【题型】填空题　【知识点】立体几何　【难度】medium
一个球内有相距 9 cm 的两个平行截面，它们的面积分别为 $49\pi \text{ cm}^2$ 和 $400\pi \text{ cm}^2$，则球的表面积为 \underline{\hspace{3cm}} cm$^2$。
【解答】
\textbf{【答案】} $2500\pi$

\textbf{【分析】} 对截面的位置分类讨论，利用勾股定理求解球的半径，再求解表面积即可。

\textbf{【详解】}
当截面在球心的同侧时，如图所示为球的轴截面，由球的截面性质知 $AO_1 // BO_2$，且 $O_1, O_2$ 为两截面圆的圆心，则 $OO_1 \perp AO_1, OO_2 \perp BO_2$。

设球的半径为 $R$ cm，$\ \pi \cdot O_2B^2 = 49\pi, \O_2B = 7$ cm。
$\ \pi \cdot O_1A^2 = 400\pi, \ O_1A = 20$ cm。

\textbf{情况一：截面在球心同侧}
设 $OO_1 = x$ cm，则 $OO_2 = (x+9)$ cm。
在 Rt$\triangle O_1OA$ 中，$R^2 = x^2 + 20^2$，记为①式。
在 Rt$\triangle OO_2B$ 中，$R^2 = 7^2 + (x+9)^2$，记为②式。
联立①②可得 $x=15$，解得 $R=25$。
$\ S_{\text{球}} = 4\pi R^2 = 2500\pi$ (cm$^2$)。

\textbf{情况二：截面在球心异侧}
设 $O_1O = x$ cm，则 $OO_2 = (9-x)$ cm。
在 Rt$\triangle OO_1A$ 中，$R^2 = x^2 + 400$。
在 Rt$\triangle OO_2B$ 中，$R^2 = (9-x)^2 + 49$。
解方程 $x^2 + 400 = (9-x)^2 + 49$，解得 $x = -15$，不合题意，舍去。

综上所述，球的表面积为 $2500\pi$ cm$^2$。

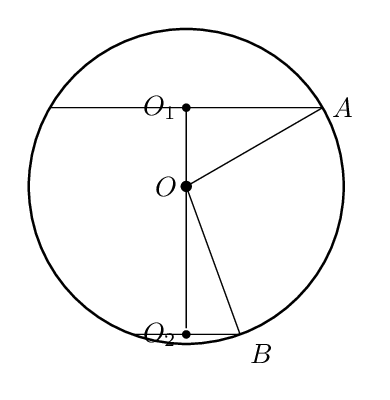
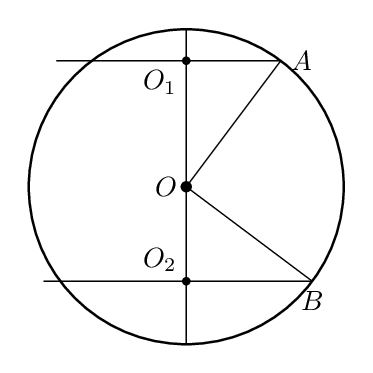